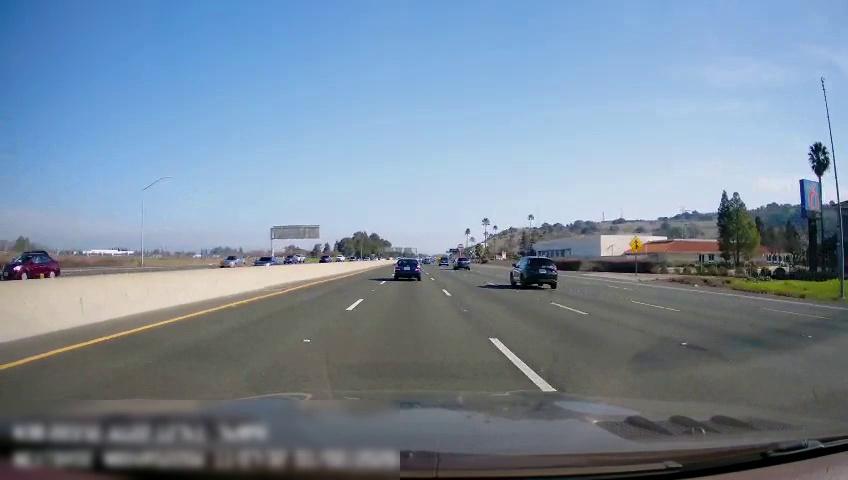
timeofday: Day
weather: Sunny
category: Drivable Space
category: Vehicles | SUV
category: Vehicles | SUV
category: Vehicles | SUV
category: Vehicles | SUV
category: Vehicles | Car
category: Vehicles | Car
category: Vehicles | Car
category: Vehicles | Car
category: Vehicles | Car
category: Vehicles | Truck
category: Vehicles | Truck
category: Lanes | Alternate Lane
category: Lanes | Current Lane
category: Lanes | Current Lane
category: Lanes | Alternate Lane
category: Lanes | Alternate Lane
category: Lanes | Alternate Lane
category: Lanes | Alternate Lane
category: Traffic | Signs
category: Traffic | Signs